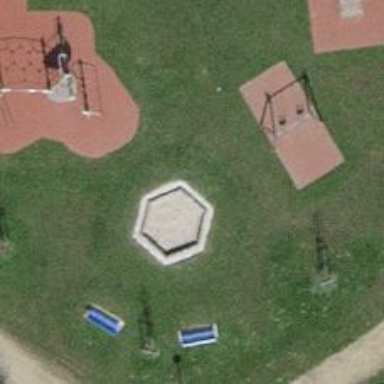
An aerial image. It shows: Sandpit playground.